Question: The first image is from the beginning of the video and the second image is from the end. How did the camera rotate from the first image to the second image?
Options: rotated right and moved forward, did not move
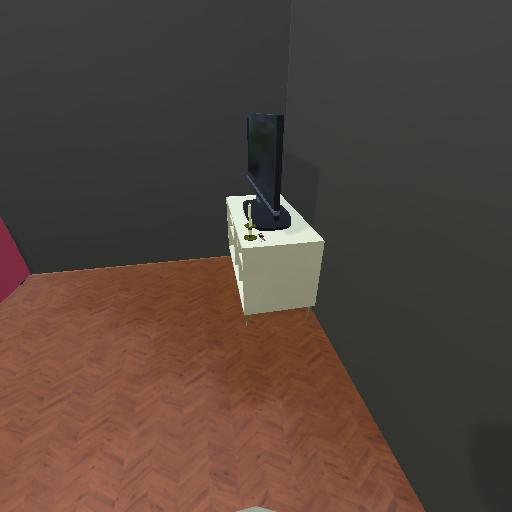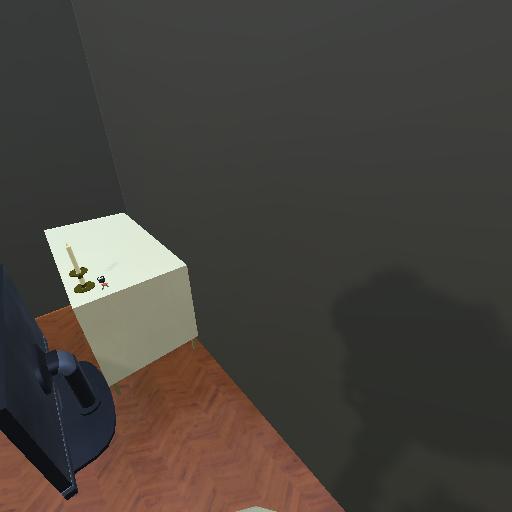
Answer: rotated right and moved forward